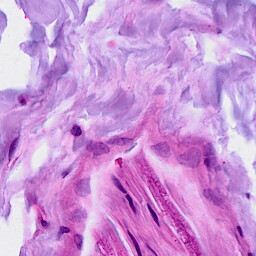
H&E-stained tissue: Breast